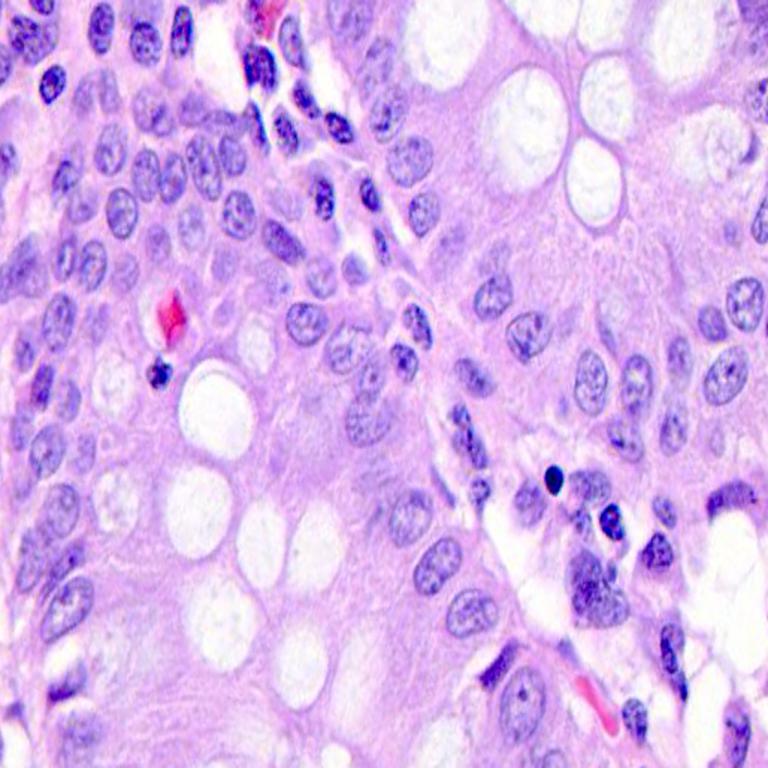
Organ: colon
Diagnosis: benign